Current action and preconditions to check: path_clear

Your task: For each precondition in the list above, predict whether it will hold at this action.

Consider the current scene as observed from the mobile robot's camera, and analyze the predicted future states of all dynamic agents (e.g., people, animals, vehicles, or any moving entities) within the NEXT SECOND.

IMPORTANT: Only answer "very likely" if you are absolutely certain—based on strong, clear evidence—that a dynamic agent will violate the precondition in the predicted future state. Do NOT answer "very likely" for unlikely, ambiguous, or low-probability risks.

Ask yourself for each precondition: Is there a high probability, with clear and convincing evidence, that the predicted future states of any dynamic agent will interfere with the predicted future state of the currently executing action within the NEXT SECOND, causing that precondition to fail?

Assess the risk level based on these predictions. Use "likely" or "very likely" if motions create a clear risk of interference.

Use "neutral" or "improbable" if agents are nearby but their predicted paths are clearly diverging or non-conflicting.

Failure Risk Categories: "very improbable", "improbable", "neutral", "likely", "very likely"

Answer Format: Output ONLY the probability_of_failure value from these categories: "very improbable", "improbable", "neutral", "likely", "very likely"

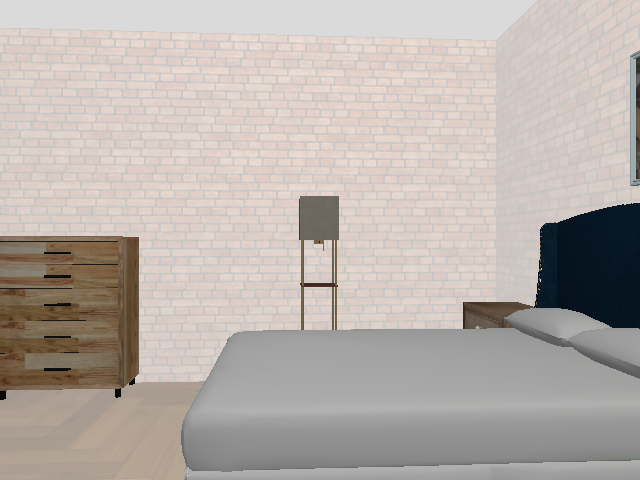

Answer: very improbable